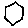
Label: hexagon